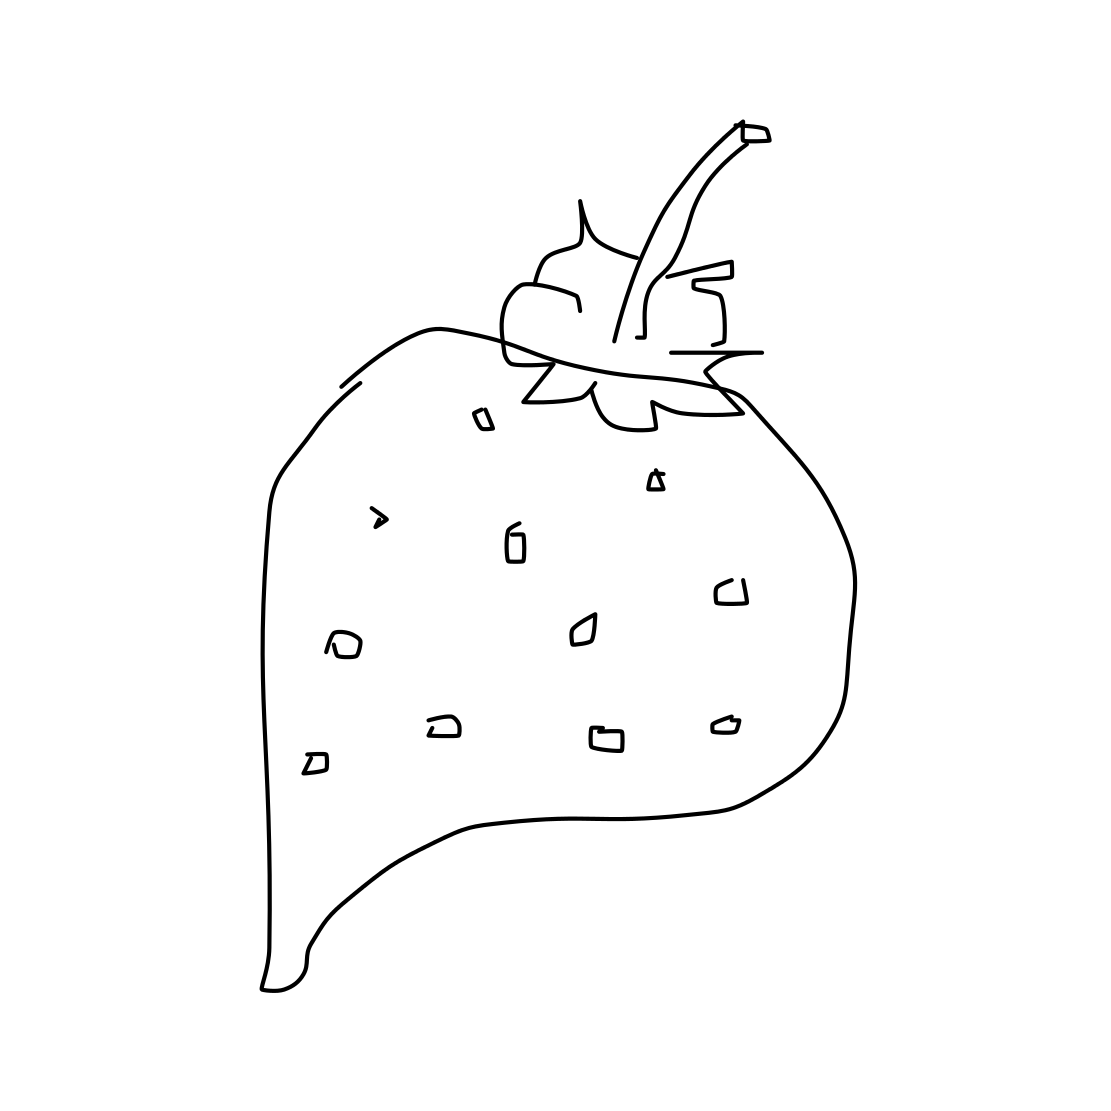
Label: strawberry